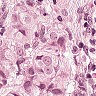
Metastatic tissue present: yes